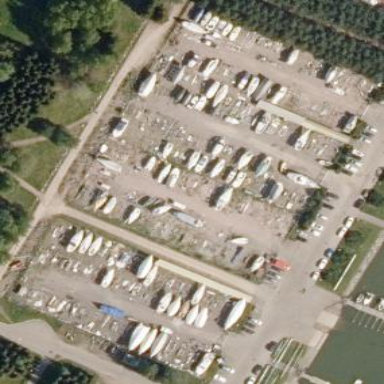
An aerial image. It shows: Boatyard along the waterway.